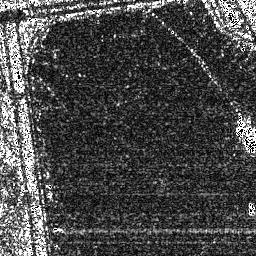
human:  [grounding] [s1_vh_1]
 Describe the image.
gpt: In the satellite image, there is  <ref>1 medium ship </ref> <box>[[89, 43, 99, 60, 0]]</box> located at right.